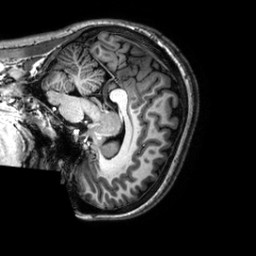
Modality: T1w
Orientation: sagittal